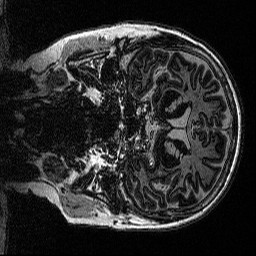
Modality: MP2RAGE
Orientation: coronal
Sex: female
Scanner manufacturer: siemens
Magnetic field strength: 3 T
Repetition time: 5 s
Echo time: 0.00292 s